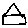
Label: house